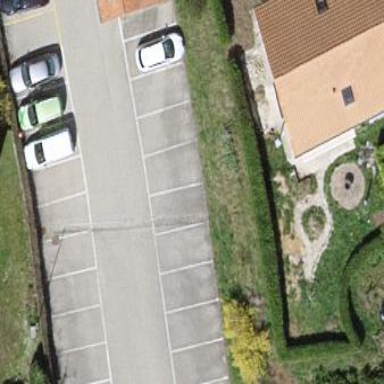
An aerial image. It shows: Parking area.